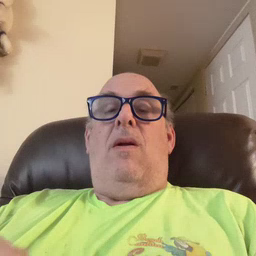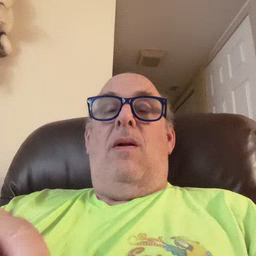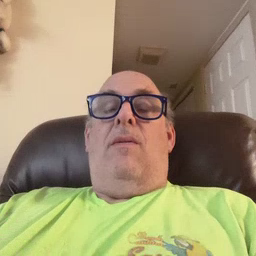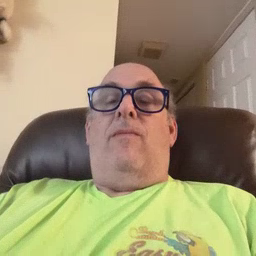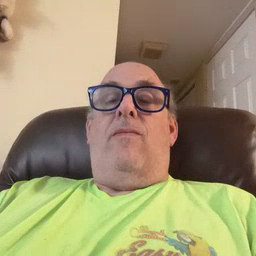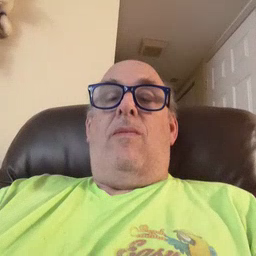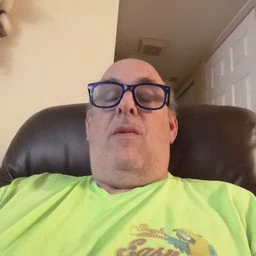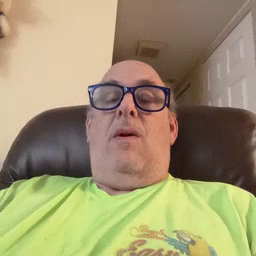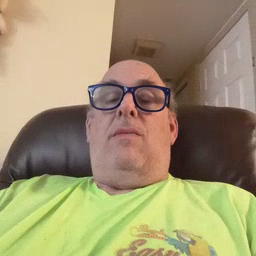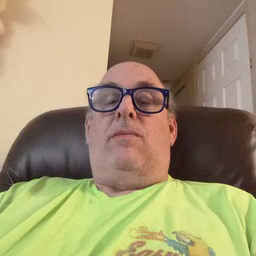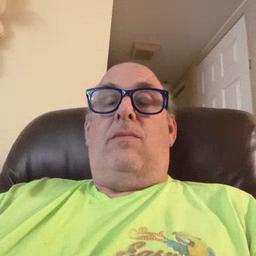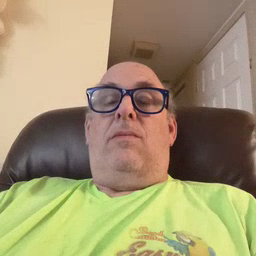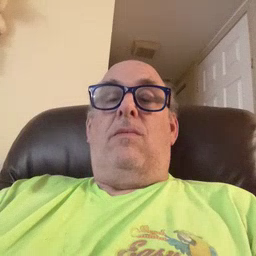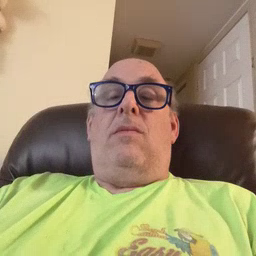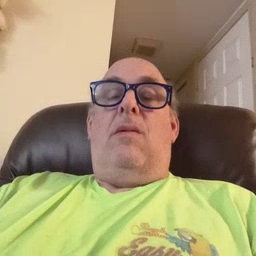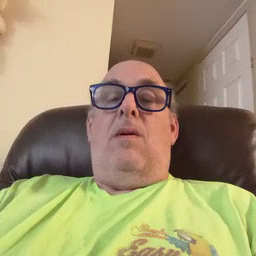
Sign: puppy